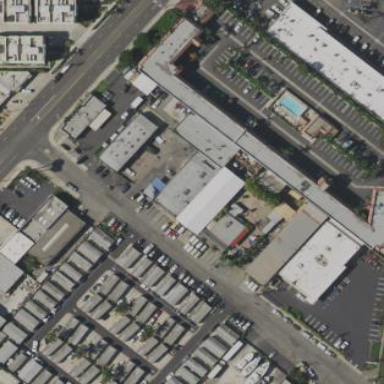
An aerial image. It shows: Motel building.